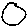
Label: circle